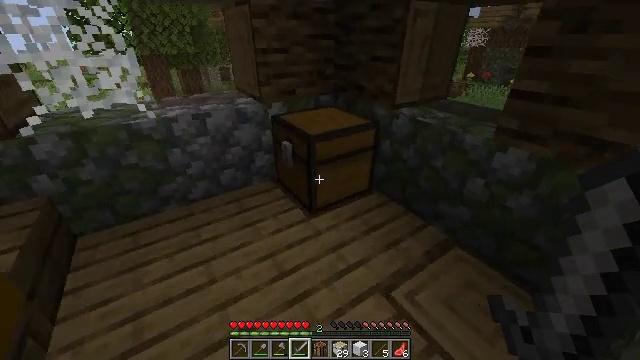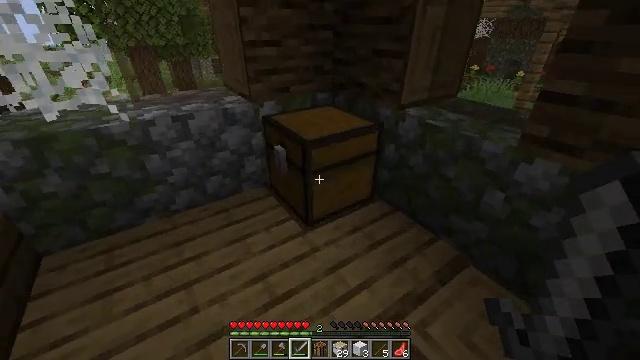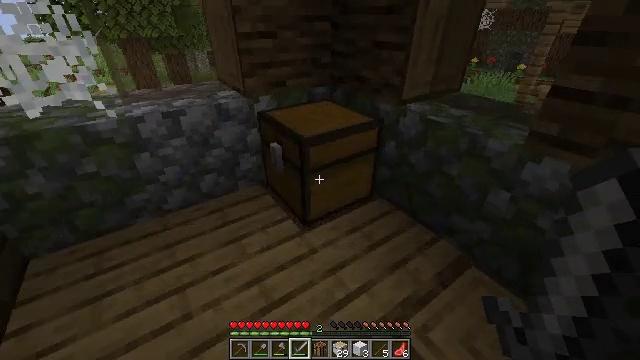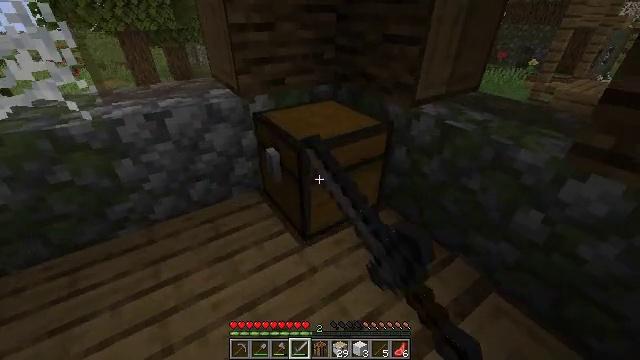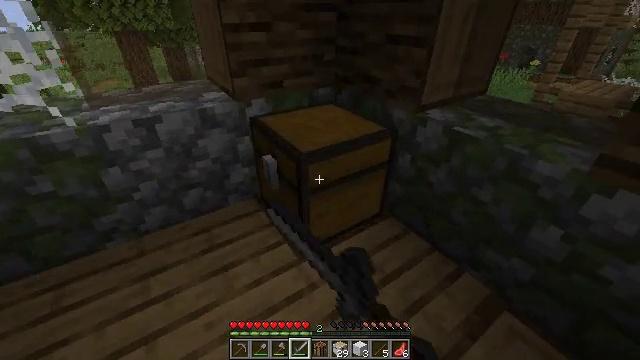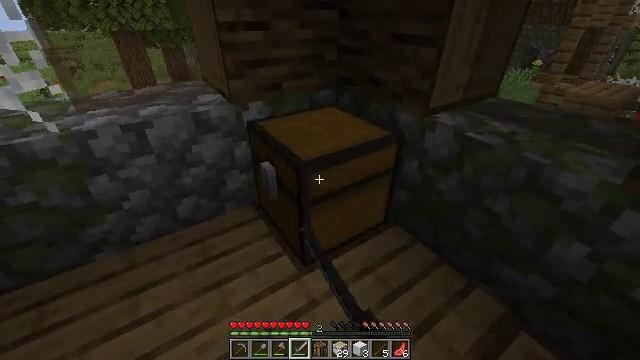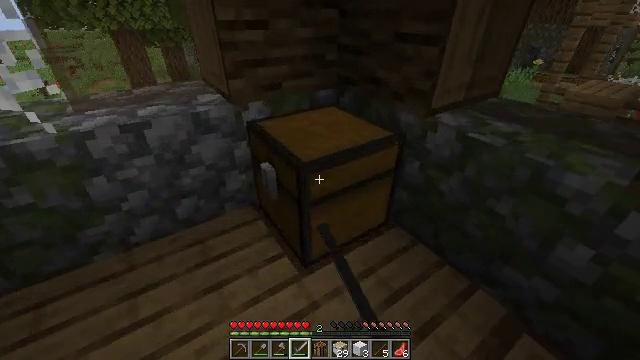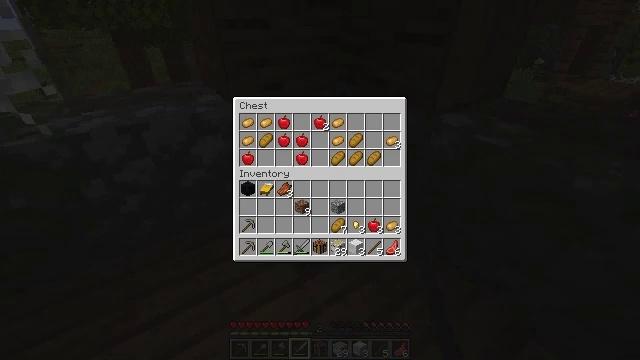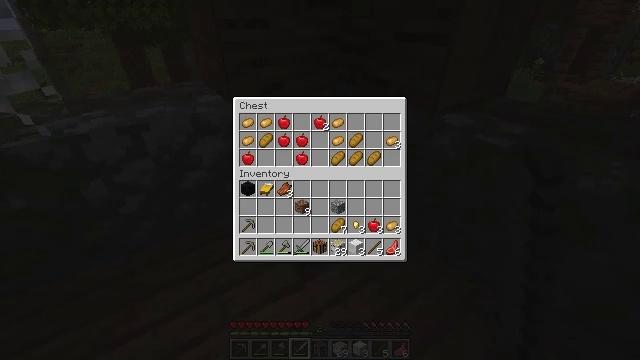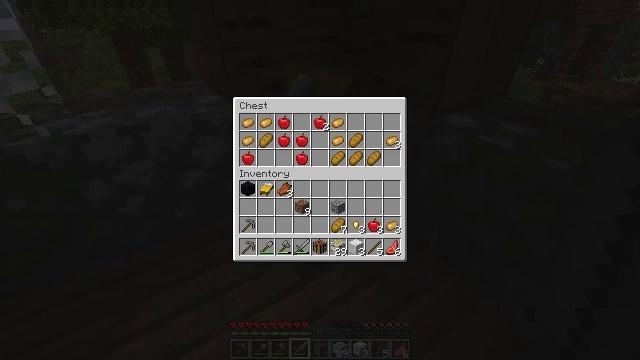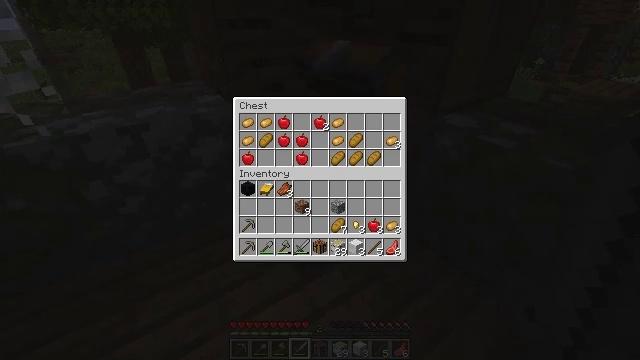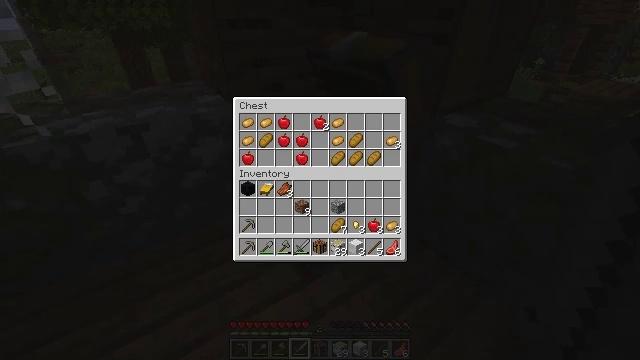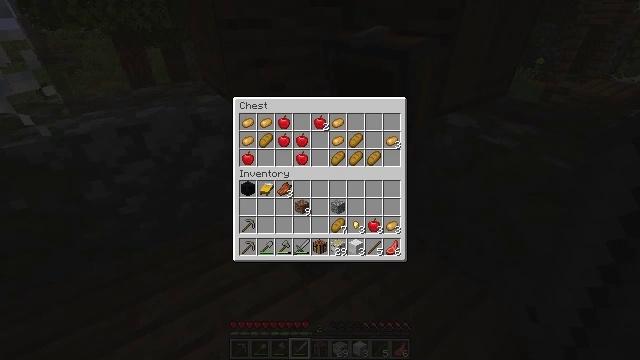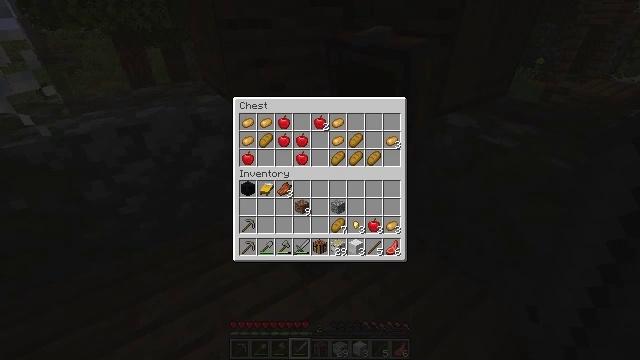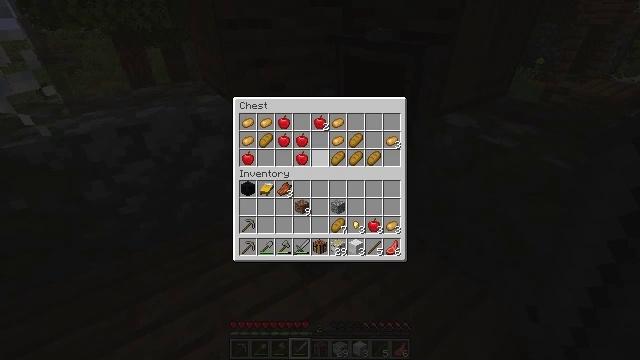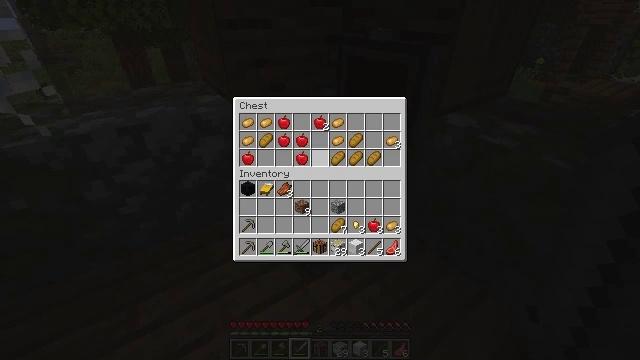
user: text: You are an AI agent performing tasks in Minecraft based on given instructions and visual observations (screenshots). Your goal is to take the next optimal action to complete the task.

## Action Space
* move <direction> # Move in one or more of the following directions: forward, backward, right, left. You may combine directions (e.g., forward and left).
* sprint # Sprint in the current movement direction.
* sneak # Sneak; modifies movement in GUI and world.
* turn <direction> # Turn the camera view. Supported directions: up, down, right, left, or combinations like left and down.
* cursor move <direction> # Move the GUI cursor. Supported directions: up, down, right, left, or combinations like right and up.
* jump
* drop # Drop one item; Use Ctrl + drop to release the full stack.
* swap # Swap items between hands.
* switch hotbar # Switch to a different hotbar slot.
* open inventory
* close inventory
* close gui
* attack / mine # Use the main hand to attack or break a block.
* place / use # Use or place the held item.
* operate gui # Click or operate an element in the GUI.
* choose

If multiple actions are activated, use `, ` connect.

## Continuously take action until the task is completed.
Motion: motion action
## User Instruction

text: Reclaim the chest into your inventory.
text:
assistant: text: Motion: move forward, turn down
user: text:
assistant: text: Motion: move forward, turn down, use / place
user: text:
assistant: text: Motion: move forward, turn down, use / place
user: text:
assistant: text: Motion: use / place
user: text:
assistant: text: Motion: use / place
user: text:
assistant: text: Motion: no_op
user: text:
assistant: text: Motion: open gui
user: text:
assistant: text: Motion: no_op
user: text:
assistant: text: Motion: no_op
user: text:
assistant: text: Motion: no_op
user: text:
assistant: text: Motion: no_op
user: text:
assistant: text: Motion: no_op
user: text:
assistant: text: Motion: cursor move up
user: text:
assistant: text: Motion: cursor move up
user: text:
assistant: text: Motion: sneak, cursor move up
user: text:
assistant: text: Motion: sneak
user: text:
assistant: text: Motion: sneak
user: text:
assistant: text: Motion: sneak
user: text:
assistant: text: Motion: sneak
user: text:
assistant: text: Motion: sneak, choose
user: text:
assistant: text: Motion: sneak, choose
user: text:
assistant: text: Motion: sneak, choose
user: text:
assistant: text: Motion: sneak, choose
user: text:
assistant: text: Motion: sneak
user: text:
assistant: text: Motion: sneak
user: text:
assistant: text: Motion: sneak, choose
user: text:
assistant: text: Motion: sneak, choose
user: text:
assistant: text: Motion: sneak, cursor move left
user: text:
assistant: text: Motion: sneak, cursor move left
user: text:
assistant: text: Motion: sneak, choose